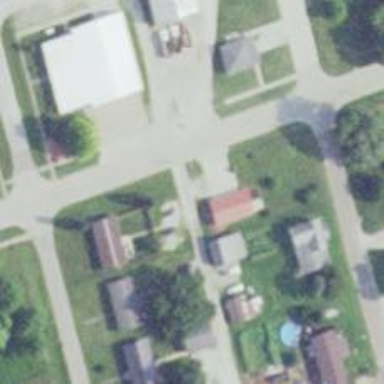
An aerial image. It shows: Alley classified as service road.